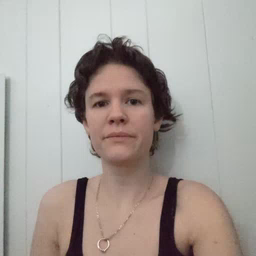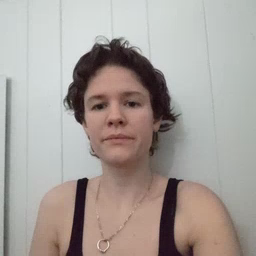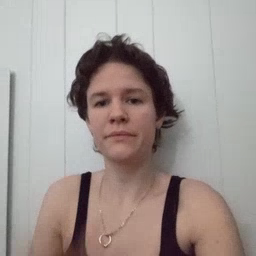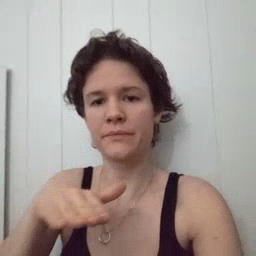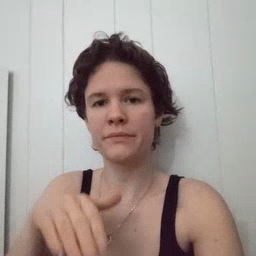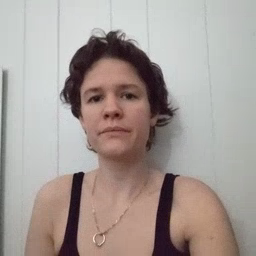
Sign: on